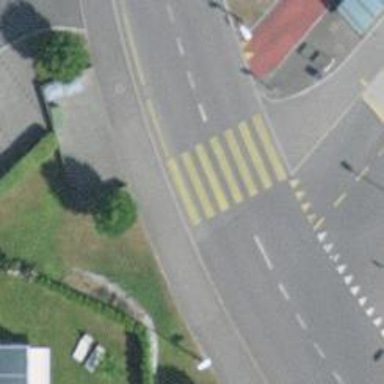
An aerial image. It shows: Footway with zebra crossing.